Question: I am writing a simple task stopwatch application to be used in our <URL> system.
I am attempting to serialize the task list into xml and load it the same way. Here is an example of an exported XML Task List:
'''
<?xml version="1.0" encoding="utf-8"?>
<Task Task_Name="MainTask" Original_Estimated_Time="10:10:00" Current_Estimated_Time="10:10:00" Elapsed_Time="00:00:00">
<Task Task_Name="Task 2" Original_Estimated_Time="05:00:00" Current_Estimated_Time="05:00:00" Elapsed_Time="00:00:00" />
<Task Task_Name="Task 3" Original_Estimated_Time="15:00:00" Current_Estimated_Time="15:00:00" Elapsed_Time="00:00:00" />
</Task>
'''
When I go to import it, I create special TreeNodes called TaskNodes to hold the information in memory. However the child nodes are not being filled with the correct title string (as you can see from this screen shot):
Here is the code being used for all of the XML loading and I cannot see the difference between what is happening to the root node and the child nodes:
'''
private void button1_Click(object sender, EventArgs e)
{
OpenFileDialog dlg = new OpenFileDialog();
dlg.Title = "Open XML Document";
dlg.Filter = "XML Files (*.xml)|*.xml";
dlg.FileName = Application.StartupPath + "\..\..\example.xml";
if (dlg.ShowDialog() == DialogResult.OK)
{
try
{
//Just a good practice -- change the cursor to a
//wait cursor while the nodes populate
this.Cursor = Cursors.WaitCursor;
//First, we'll load the Xml document
XmlDocument xDoc = new XmlDocument();
xDoc.Load(dlg.FileName);
//Now, clear out the treeview,
//and add the first (root) node
treeView1.Nodes.Clear();
treeView1.Nodes.Add(new TaskNode(xDoc.DocumentElement.Attributes[0].Value + "", TimeSpan.Parse(xDoc.DocumentElement.Attributes[1].Value + ""), TimeSpan.Parse(xDoc.DocumentElement.Attributes[2].Value + ""), TimeSpan.Parse(xDoc.DocumentElement.Attributes[3].Value + "")));
TaskNode tNode = (TaskNode)treeView1.Nodes[0];
//We make a call to addTreeNode,
//where we'll add all of our nodes
addTaskNode(xDoc.DocumentElement, tNode);
//Expand the treeview to show all nodes
treeView1.ExpandAll();
}
catch (XmlException xExc)
//Exception is thrown is there is an error in the Xml
{
MessageBox.Show(xExc.Message);
}
catch (Exception ex) //General exception
{
MessageBox.Show(ex.Message);
}
finally
{
this.Cursor = Cursors.Default; //Change the cursor back
}
}
}
//This function is called recursively until all nodes are loaded
private void addTaskNode(XmlNode xmlNode, TaskNode taskNode)
{
XmlNode xNode;
TaskNode tNode;
XmlNodeList xNodeList;
if (xmlNode.HasChildNodes) //The current node has children
{
xNodeList = xmlNode.ChildNodes;
for (int x = 0; x <= xNodeList.Count - 1; x++)
//Loop through the child nodes
{
xNode = xmlNode.ChildNodes[x];
taskNode.Nodes.Add(new TaskNode(xNode.Attributes[0].Value + "", TimeSpan.Parse(xNode.Attributes[1].Value + ""), TimeSpan.Parse(xNode.Attributes[2].Value + ""), TimeSpan.Parse(xNode.Attributes[3].Value + "")));
tNode = (TaskNode)taskNode.Nodes[x];
addTaskNode(xNode, tNode);
}
}
else //No children, so add the outer xml (trimming off whitespace)
taskNode.Text = xmlNode.OuterXml.Trim();
}
'''

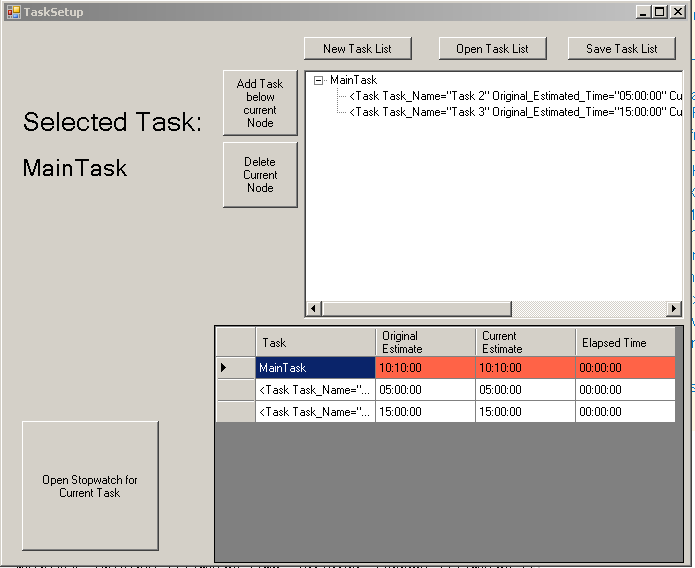
Answer: '''
else //No children, so add the outer xml (trimming off whitespace)
//taskNode.Text = xmlNode.OuterXml.Trim();
taskNode.Text = xmlNode.InnerXml.Trim();
'''